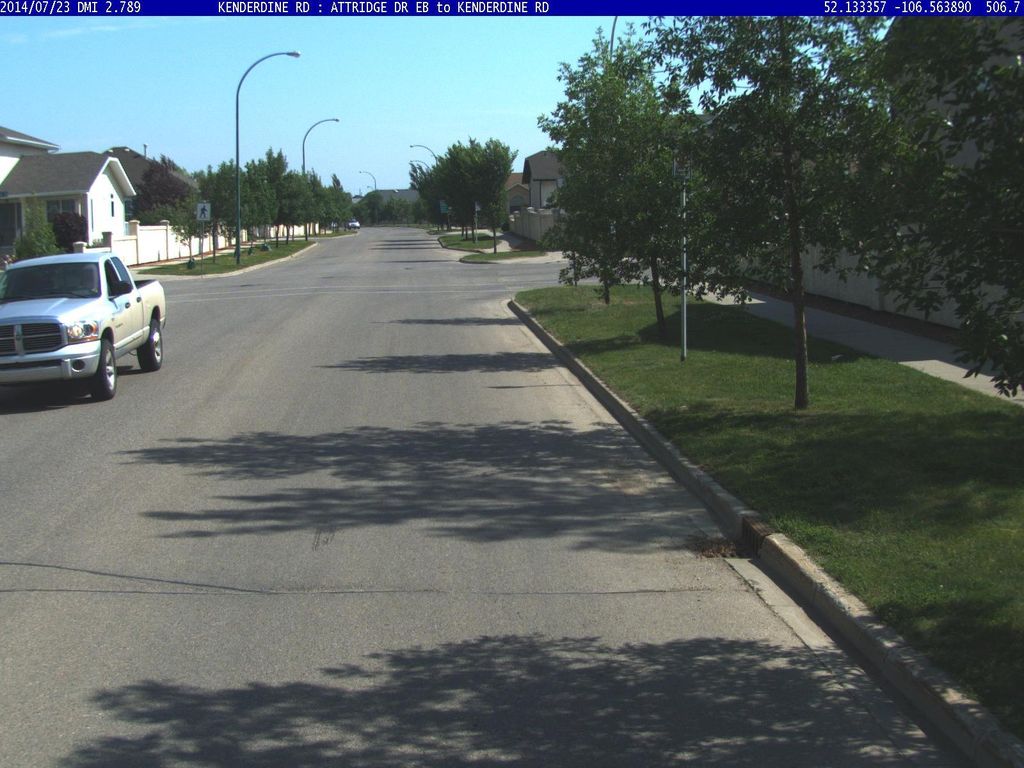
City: saskatoon